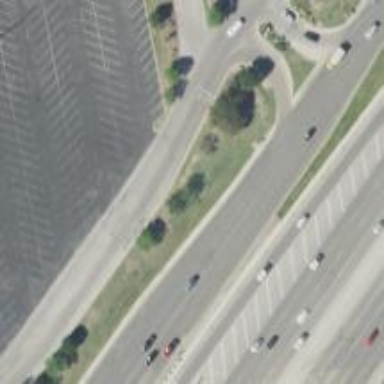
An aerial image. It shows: Secondary road with asphalt surface and frontage road.